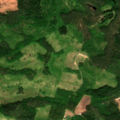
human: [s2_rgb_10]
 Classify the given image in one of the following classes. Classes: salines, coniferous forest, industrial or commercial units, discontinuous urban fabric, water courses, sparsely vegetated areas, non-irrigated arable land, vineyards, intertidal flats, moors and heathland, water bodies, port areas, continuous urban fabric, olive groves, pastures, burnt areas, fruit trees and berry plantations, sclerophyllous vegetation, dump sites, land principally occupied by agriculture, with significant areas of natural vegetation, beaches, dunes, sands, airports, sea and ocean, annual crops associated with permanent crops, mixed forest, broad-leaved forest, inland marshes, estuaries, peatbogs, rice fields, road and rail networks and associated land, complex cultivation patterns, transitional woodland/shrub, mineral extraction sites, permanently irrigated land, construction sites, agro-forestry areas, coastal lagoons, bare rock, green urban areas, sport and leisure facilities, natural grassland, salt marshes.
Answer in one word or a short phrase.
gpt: coniferous forest, mixed forest, transitional woodland/shrub